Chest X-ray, AP view. Patient: 15 years old, sex M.
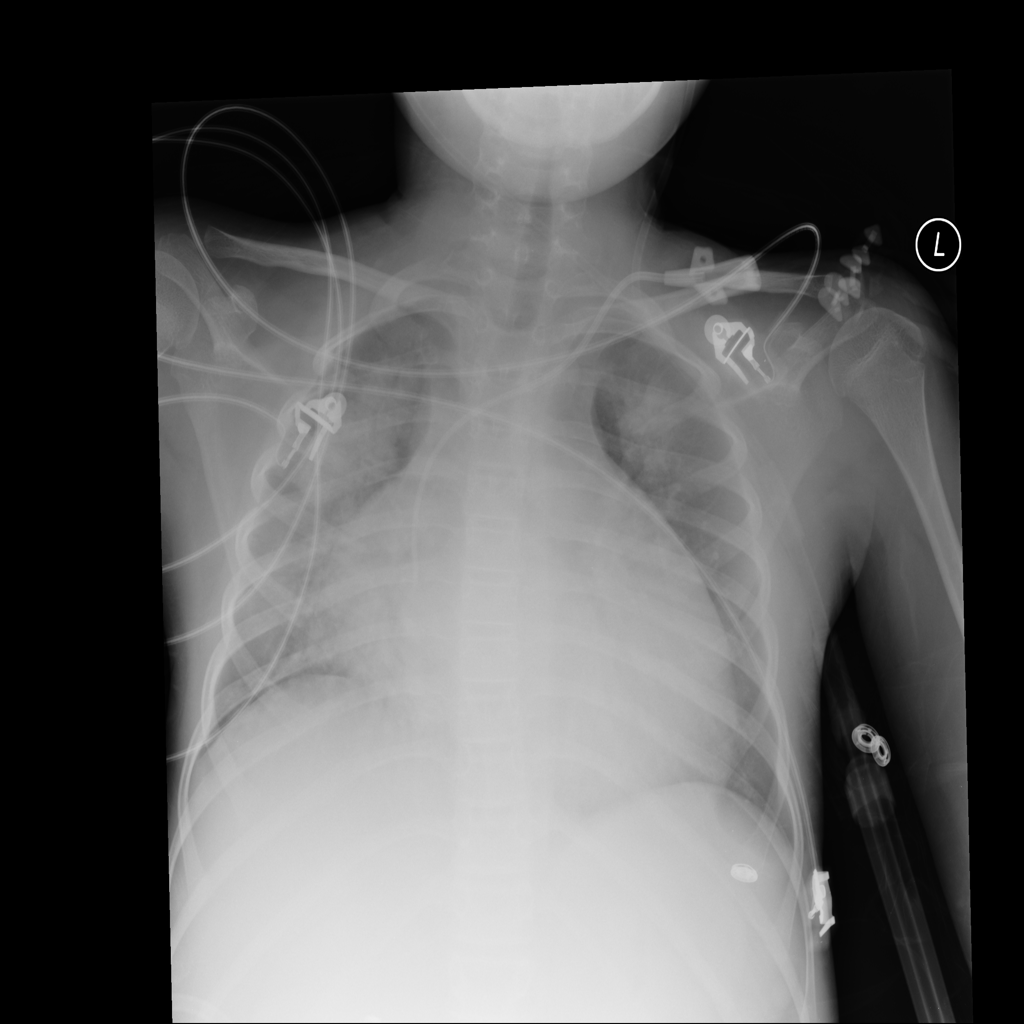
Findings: Cardiomegaly, Infiltration